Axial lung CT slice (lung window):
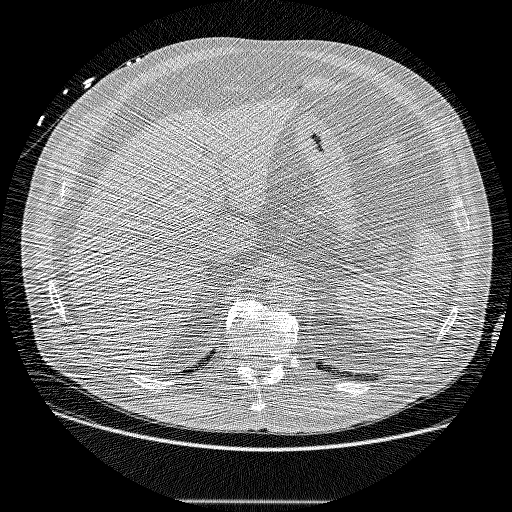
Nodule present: no